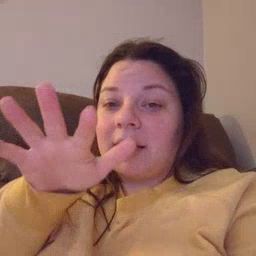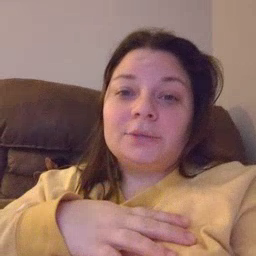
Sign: alligator